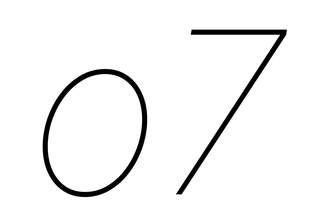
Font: Inter-Italic_Thin_Italic